Question: I want to know, how can I erase a custom rect (with, for example, an 'UIView' in 'IB' or something else) of an 'UIImageView' in order to display an other 'UIImageView' positioned underneath.

I didn't manage to do it using some response in the forum...
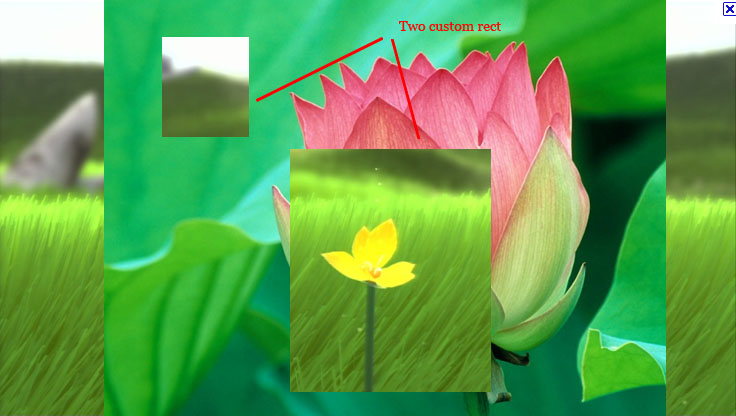
Answer: This will clear a rect in an image:
'''
- (UIImage *)clearRect:(CGRect)rect inImage:(UIImage *)image {
if (UIGraphicsBeginImageContextWithOptions != NULL)
UIGraphicsBeginImageContextWithOptions([image size], NO, 0.0);
else
UIGraphicsBeginImageContext([image size]);
CGContextRef context = UIGraphicsGetCurrentContext();
[image drawInRect:CGRectMake(0.0, 0.0, [image size].width, [image size].height)];
CGContextClearRect(context, rect);
UIImage *result = UIGraphicsGetImageFromCurrentImageContext();
UIGraphicsEndImageContext();
return result;
}
'''
Just load your image and clear the rects before assigning it to the image view:
'''
UIImage *image = [UIImage imageNamed:@"Image.png"];
UIImage *maskedImage = [self clearRect:CGRectMake(10.0, 10.0, 50.0, 50.0) inImage:image];
[imageView setImage:maskedImage];
'''